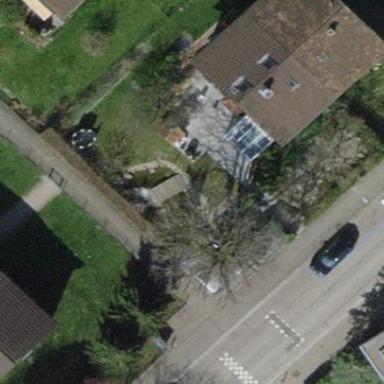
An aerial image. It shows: Residential garden.